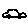
Label: car